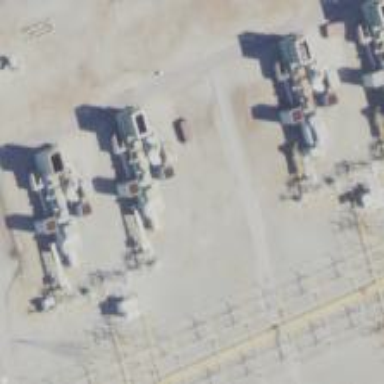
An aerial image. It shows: Gas-powered generator.